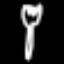
Label: fork